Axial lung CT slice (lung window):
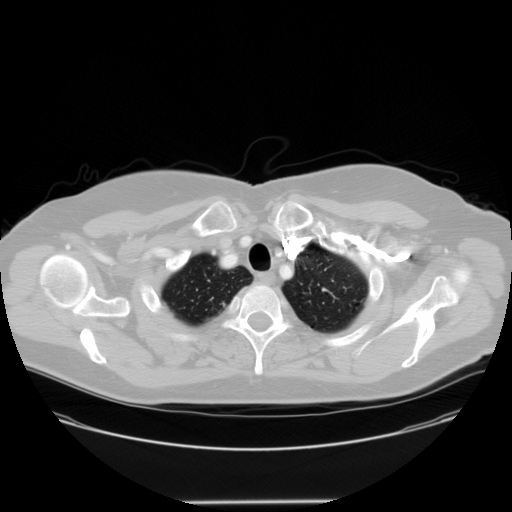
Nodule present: no